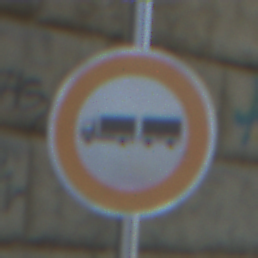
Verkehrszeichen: VerbotLastkraftwagenMitAnhaenger
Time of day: Midday
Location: Outdoor (Urban)
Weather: Clear
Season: NotSpecified
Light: Natural